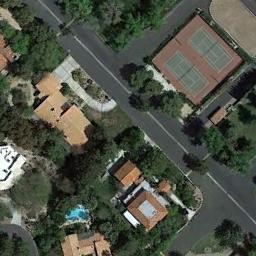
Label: tennis_court